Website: bh-photo
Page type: billing-address
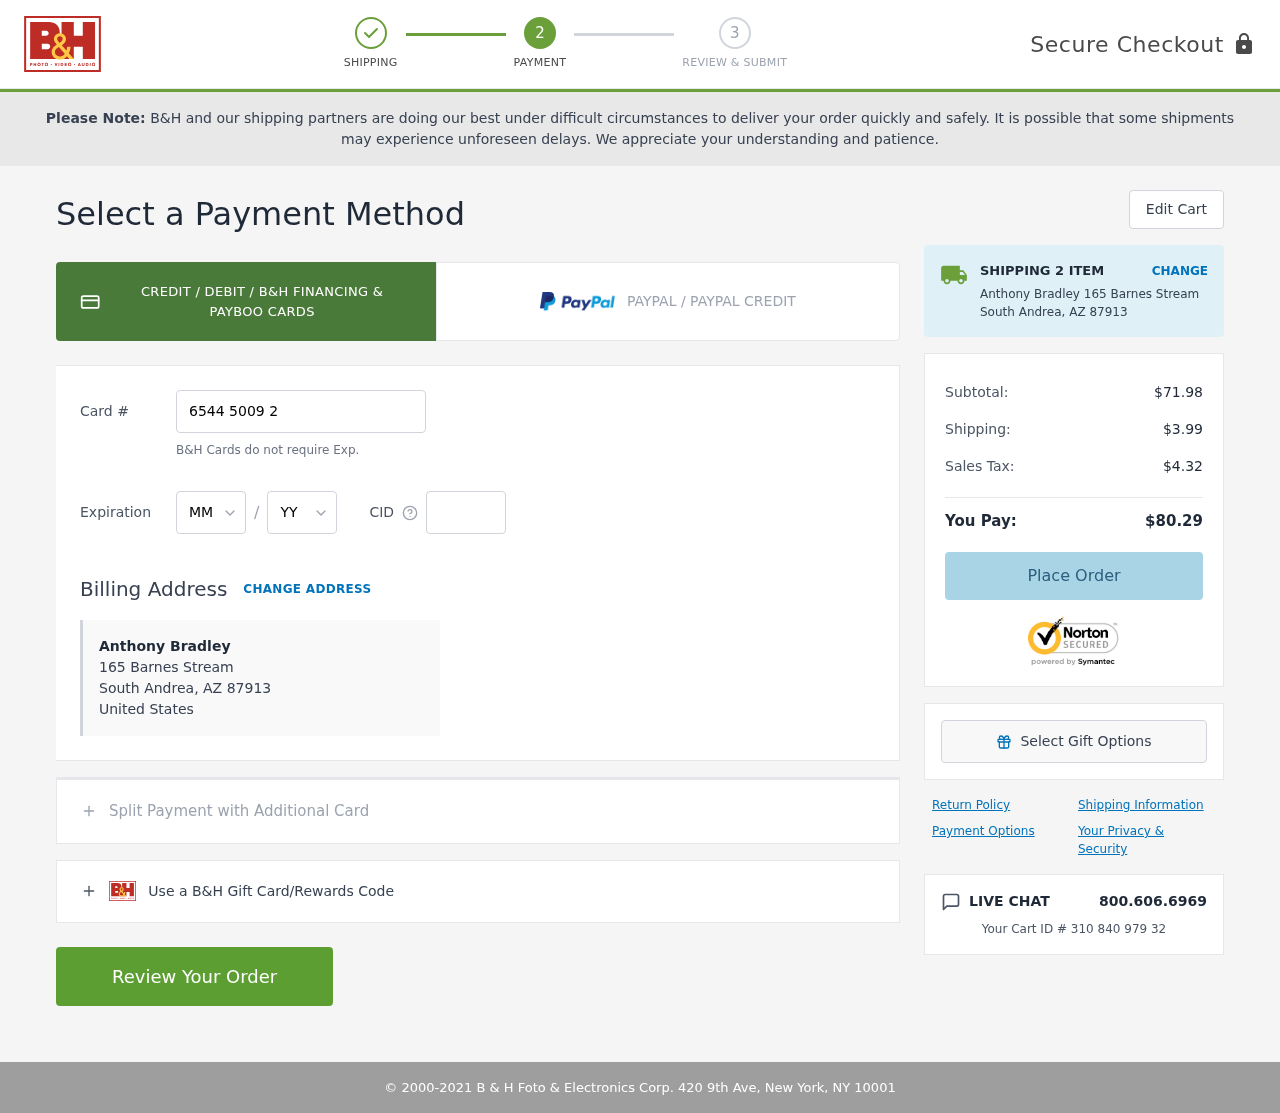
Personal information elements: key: PII_CARD_CVV
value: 304
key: PII_CARD_EXPIRY_MONTH
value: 03
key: PII_CARD_EXPIRY_YEAR
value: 27
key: PII_CARD_NUMBER
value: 6544 5009 2402 0018
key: PII_CITY
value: South Andrea
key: PII_COUNTRY
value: United States
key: PII_FULLNAME
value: Anthony Bradley
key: PII_POSTCODE
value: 87913
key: PII_STATE_ABBR
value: AZ
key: PII_STREET
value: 165 Barnes Stream
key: PII_FULLNAME2
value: Anthony Bradley
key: PII_CITY_STATE
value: South Andrea, AZ
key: PII_POSTCODE_FULL
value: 87913
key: PII_POSTCODE_NUMERIC
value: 87913
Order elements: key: ORDER_NUM_ITEMS
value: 2
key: ORDER_SUBTOTAL
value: $71.98
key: ORDER_SHIPPING_COST
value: $3.99
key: ORDER_TAX
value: $4.32
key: ORDER_TOTAL
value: $80.29
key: ORDER_ID
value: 310 840 979 32